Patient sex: M
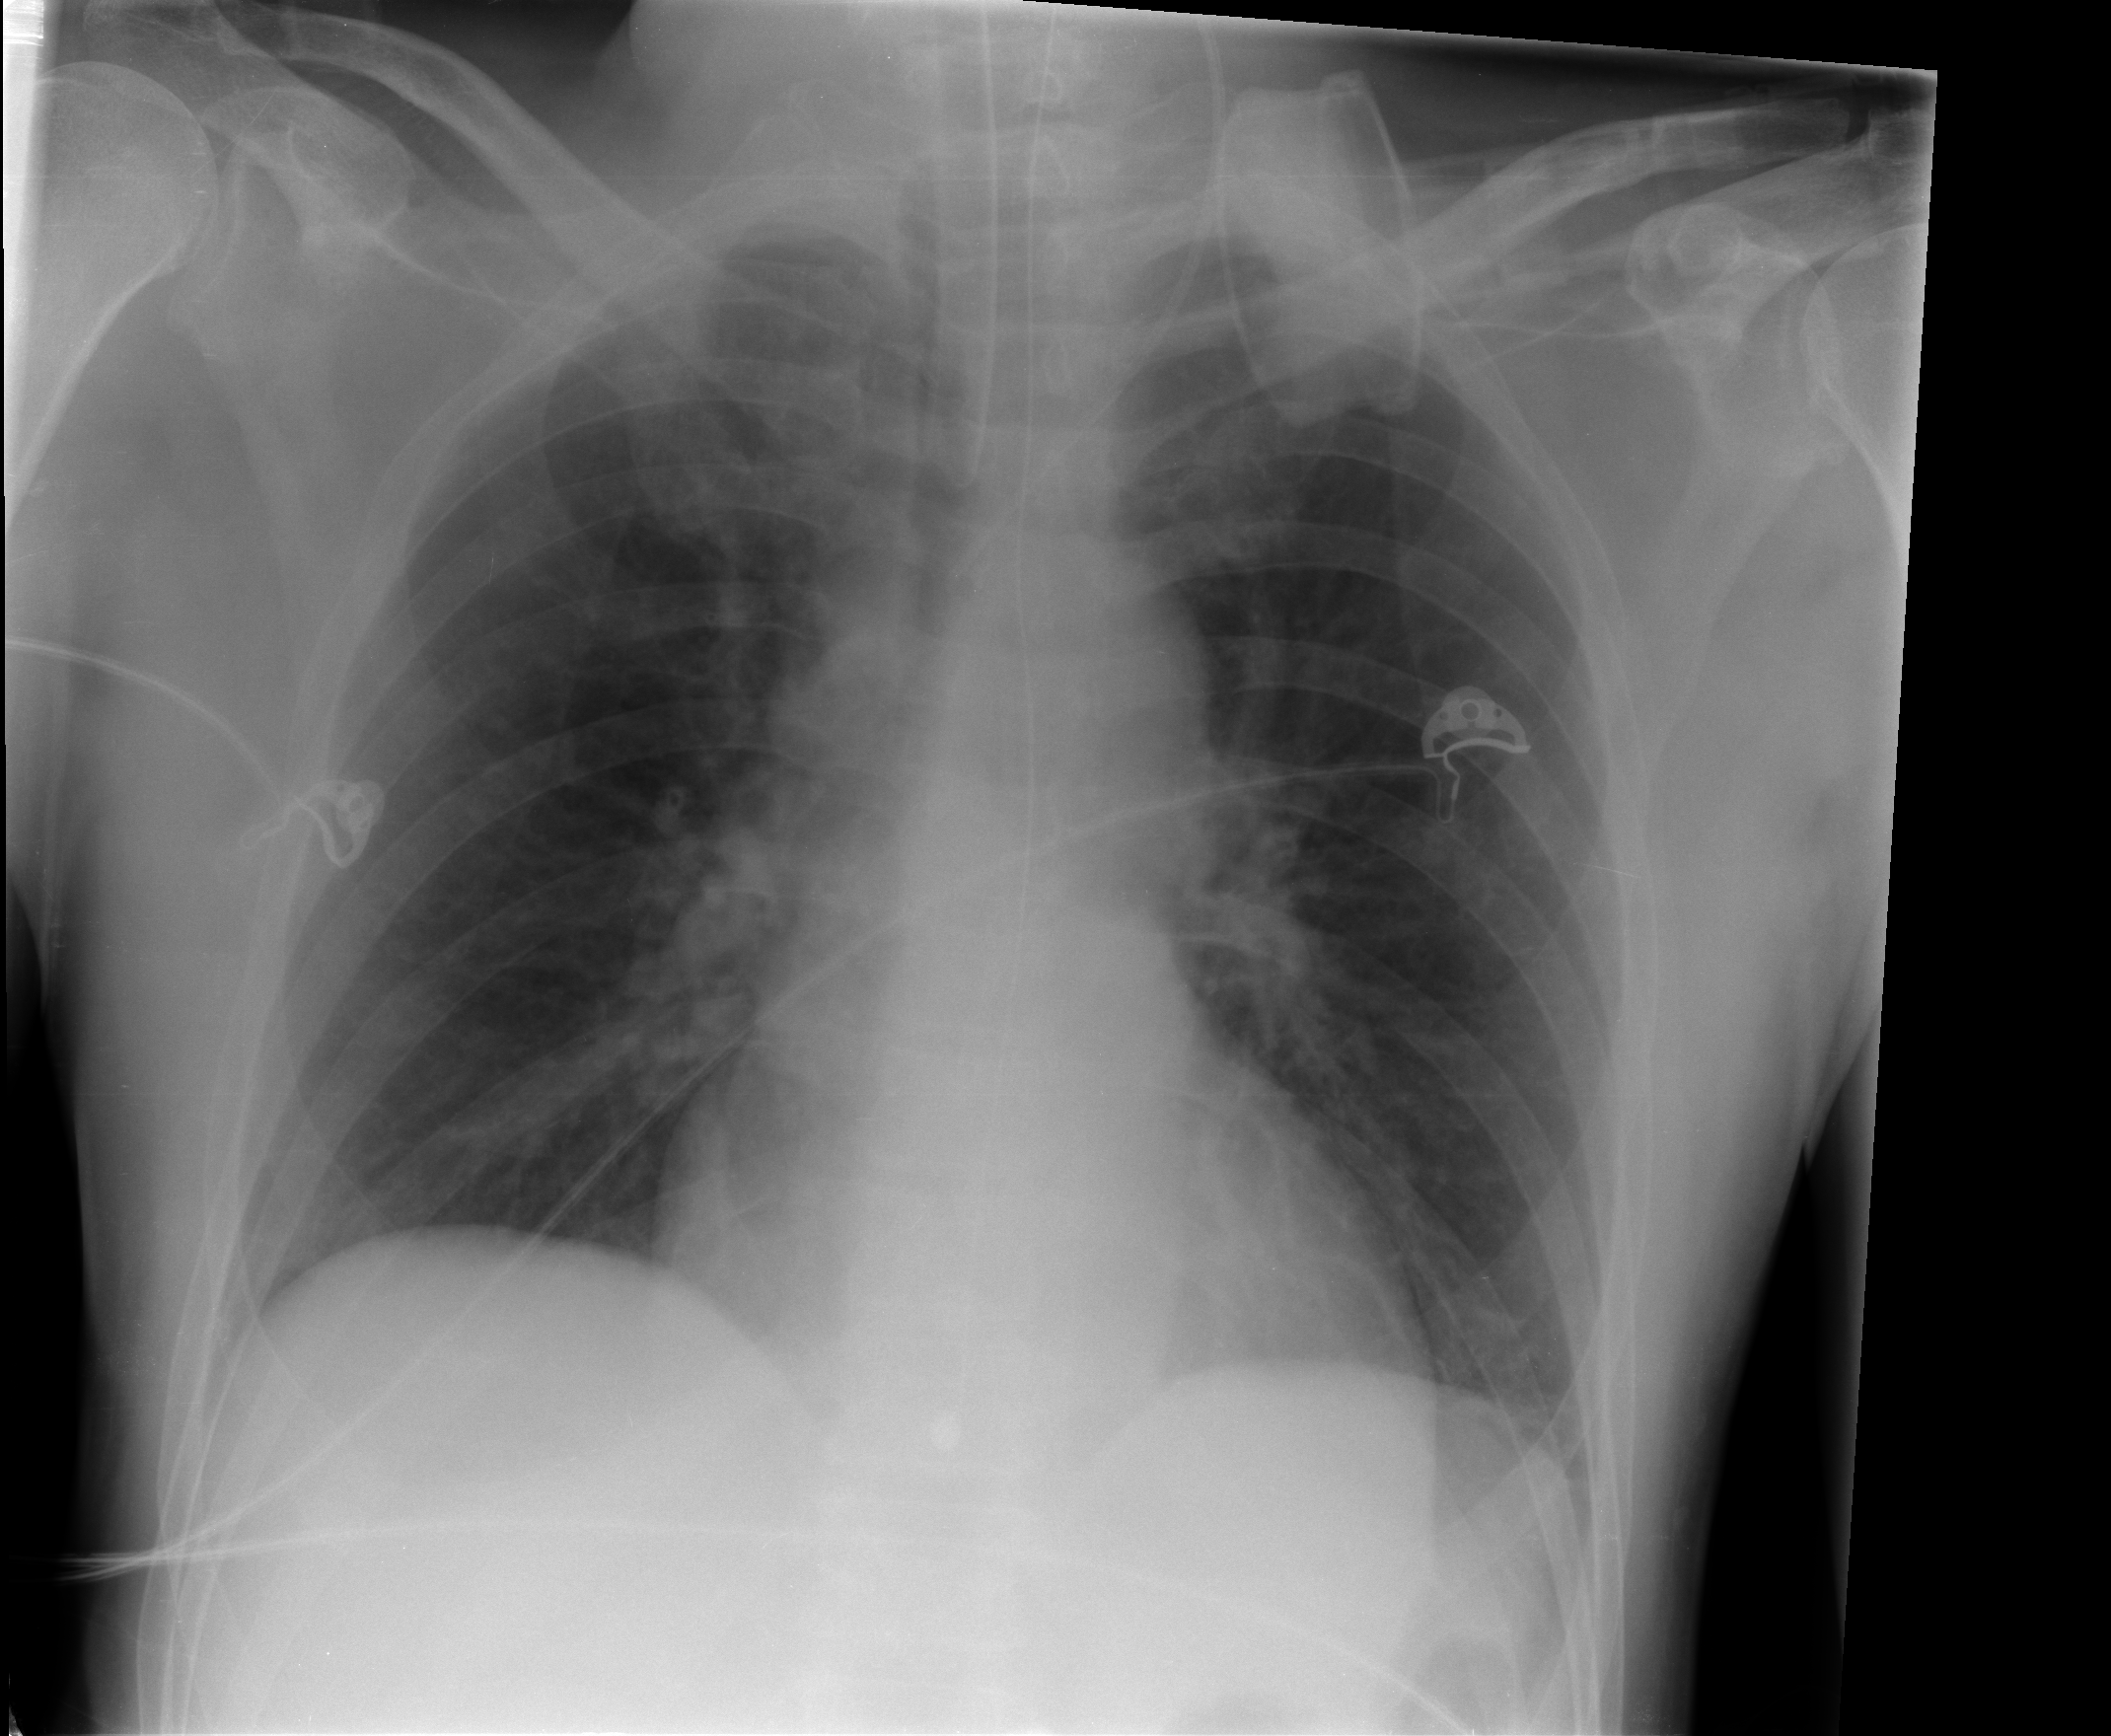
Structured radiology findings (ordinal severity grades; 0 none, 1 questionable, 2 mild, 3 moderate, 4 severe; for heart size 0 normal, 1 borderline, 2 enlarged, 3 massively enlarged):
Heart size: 0
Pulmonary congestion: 1
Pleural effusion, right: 0
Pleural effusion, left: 0
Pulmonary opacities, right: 0
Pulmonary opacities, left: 0
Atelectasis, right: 0
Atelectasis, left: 0